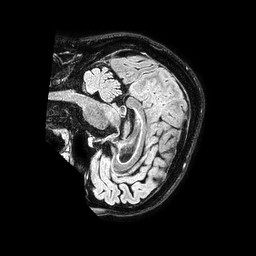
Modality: FLAIR
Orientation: sagittal
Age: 53
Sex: male
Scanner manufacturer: philips
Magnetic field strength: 1.5 T
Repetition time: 4.8 s
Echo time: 0.3 s